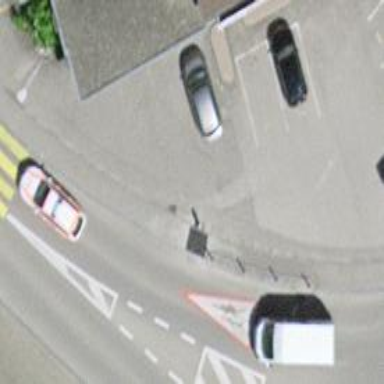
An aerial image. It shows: Asphalt parking aisle designated as service road.